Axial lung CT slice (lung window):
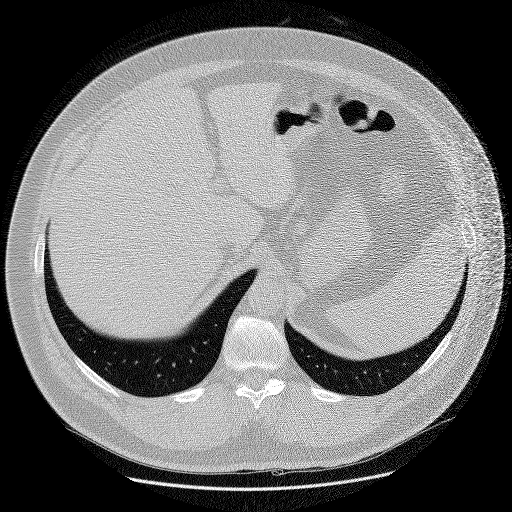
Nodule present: no